Question: I've been using github for a while now where I create feature branches (locally) add commits and then push. Once pushed I perform a pull request with a "develop" branch, once happy, merge the feature branch into the develop branch. This seems pretty much standard practice. I use git flow and this is my standard practice for creating and pushing a feature branch
'''
git flow feature start test
git add .
git commit -am 'test commit'
git push -u origin feature/test
'''
I then would create a pull request on GH, once merged I run:
'''
git flow feature finish test
'''
Which merges the feature branch back into my develop. Then from my local develop branch:
'''
git pull
'''
And I start the whole process again
For some reason now, when I go to create a PR in Github I get the following:

What exactly does this mean? I can perform between the two branches and I can see my changes locally, also a visual inspection of the two branches on Github shows my changes too.
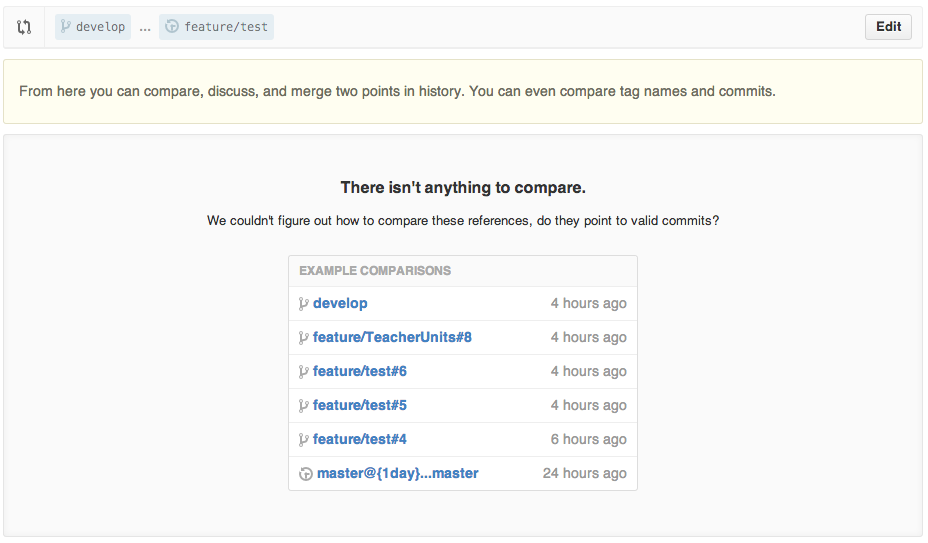
Answer: The 'git flow feature finish test' command will:
1. Merge the feature branch test back into develop
2. Delete the feature branch
3. Check out develop
So once you have run the 'feature finish' command, the 'test' branch should no longer exist. This would explain why GitHub is throwing it's hands up -\_(tsu)_/-
Even if GitHub can still find the 'feature' branch, it should be identical to the 'develop' branch at this point which would likely trip GitHub up also.
Source: <URL>